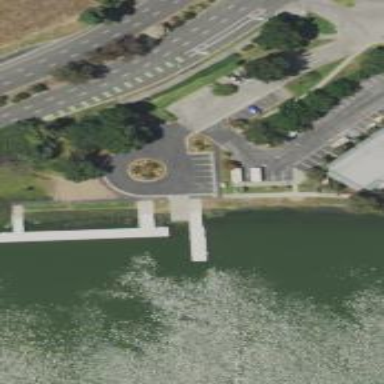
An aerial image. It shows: Dock located along the waterway.